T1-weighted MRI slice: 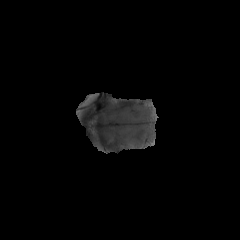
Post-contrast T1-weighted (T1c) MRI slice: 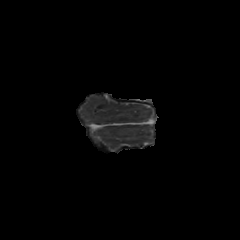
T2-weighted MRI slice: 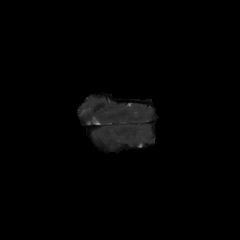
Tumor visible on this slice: no